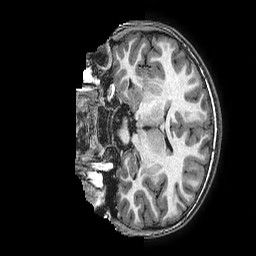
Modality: T1w
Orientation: coronal
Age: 10
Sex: male
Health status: ill
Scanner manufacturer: ge
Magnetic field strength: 3 T
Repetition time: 0.0077 s
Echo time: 0.003436 s